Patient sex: M
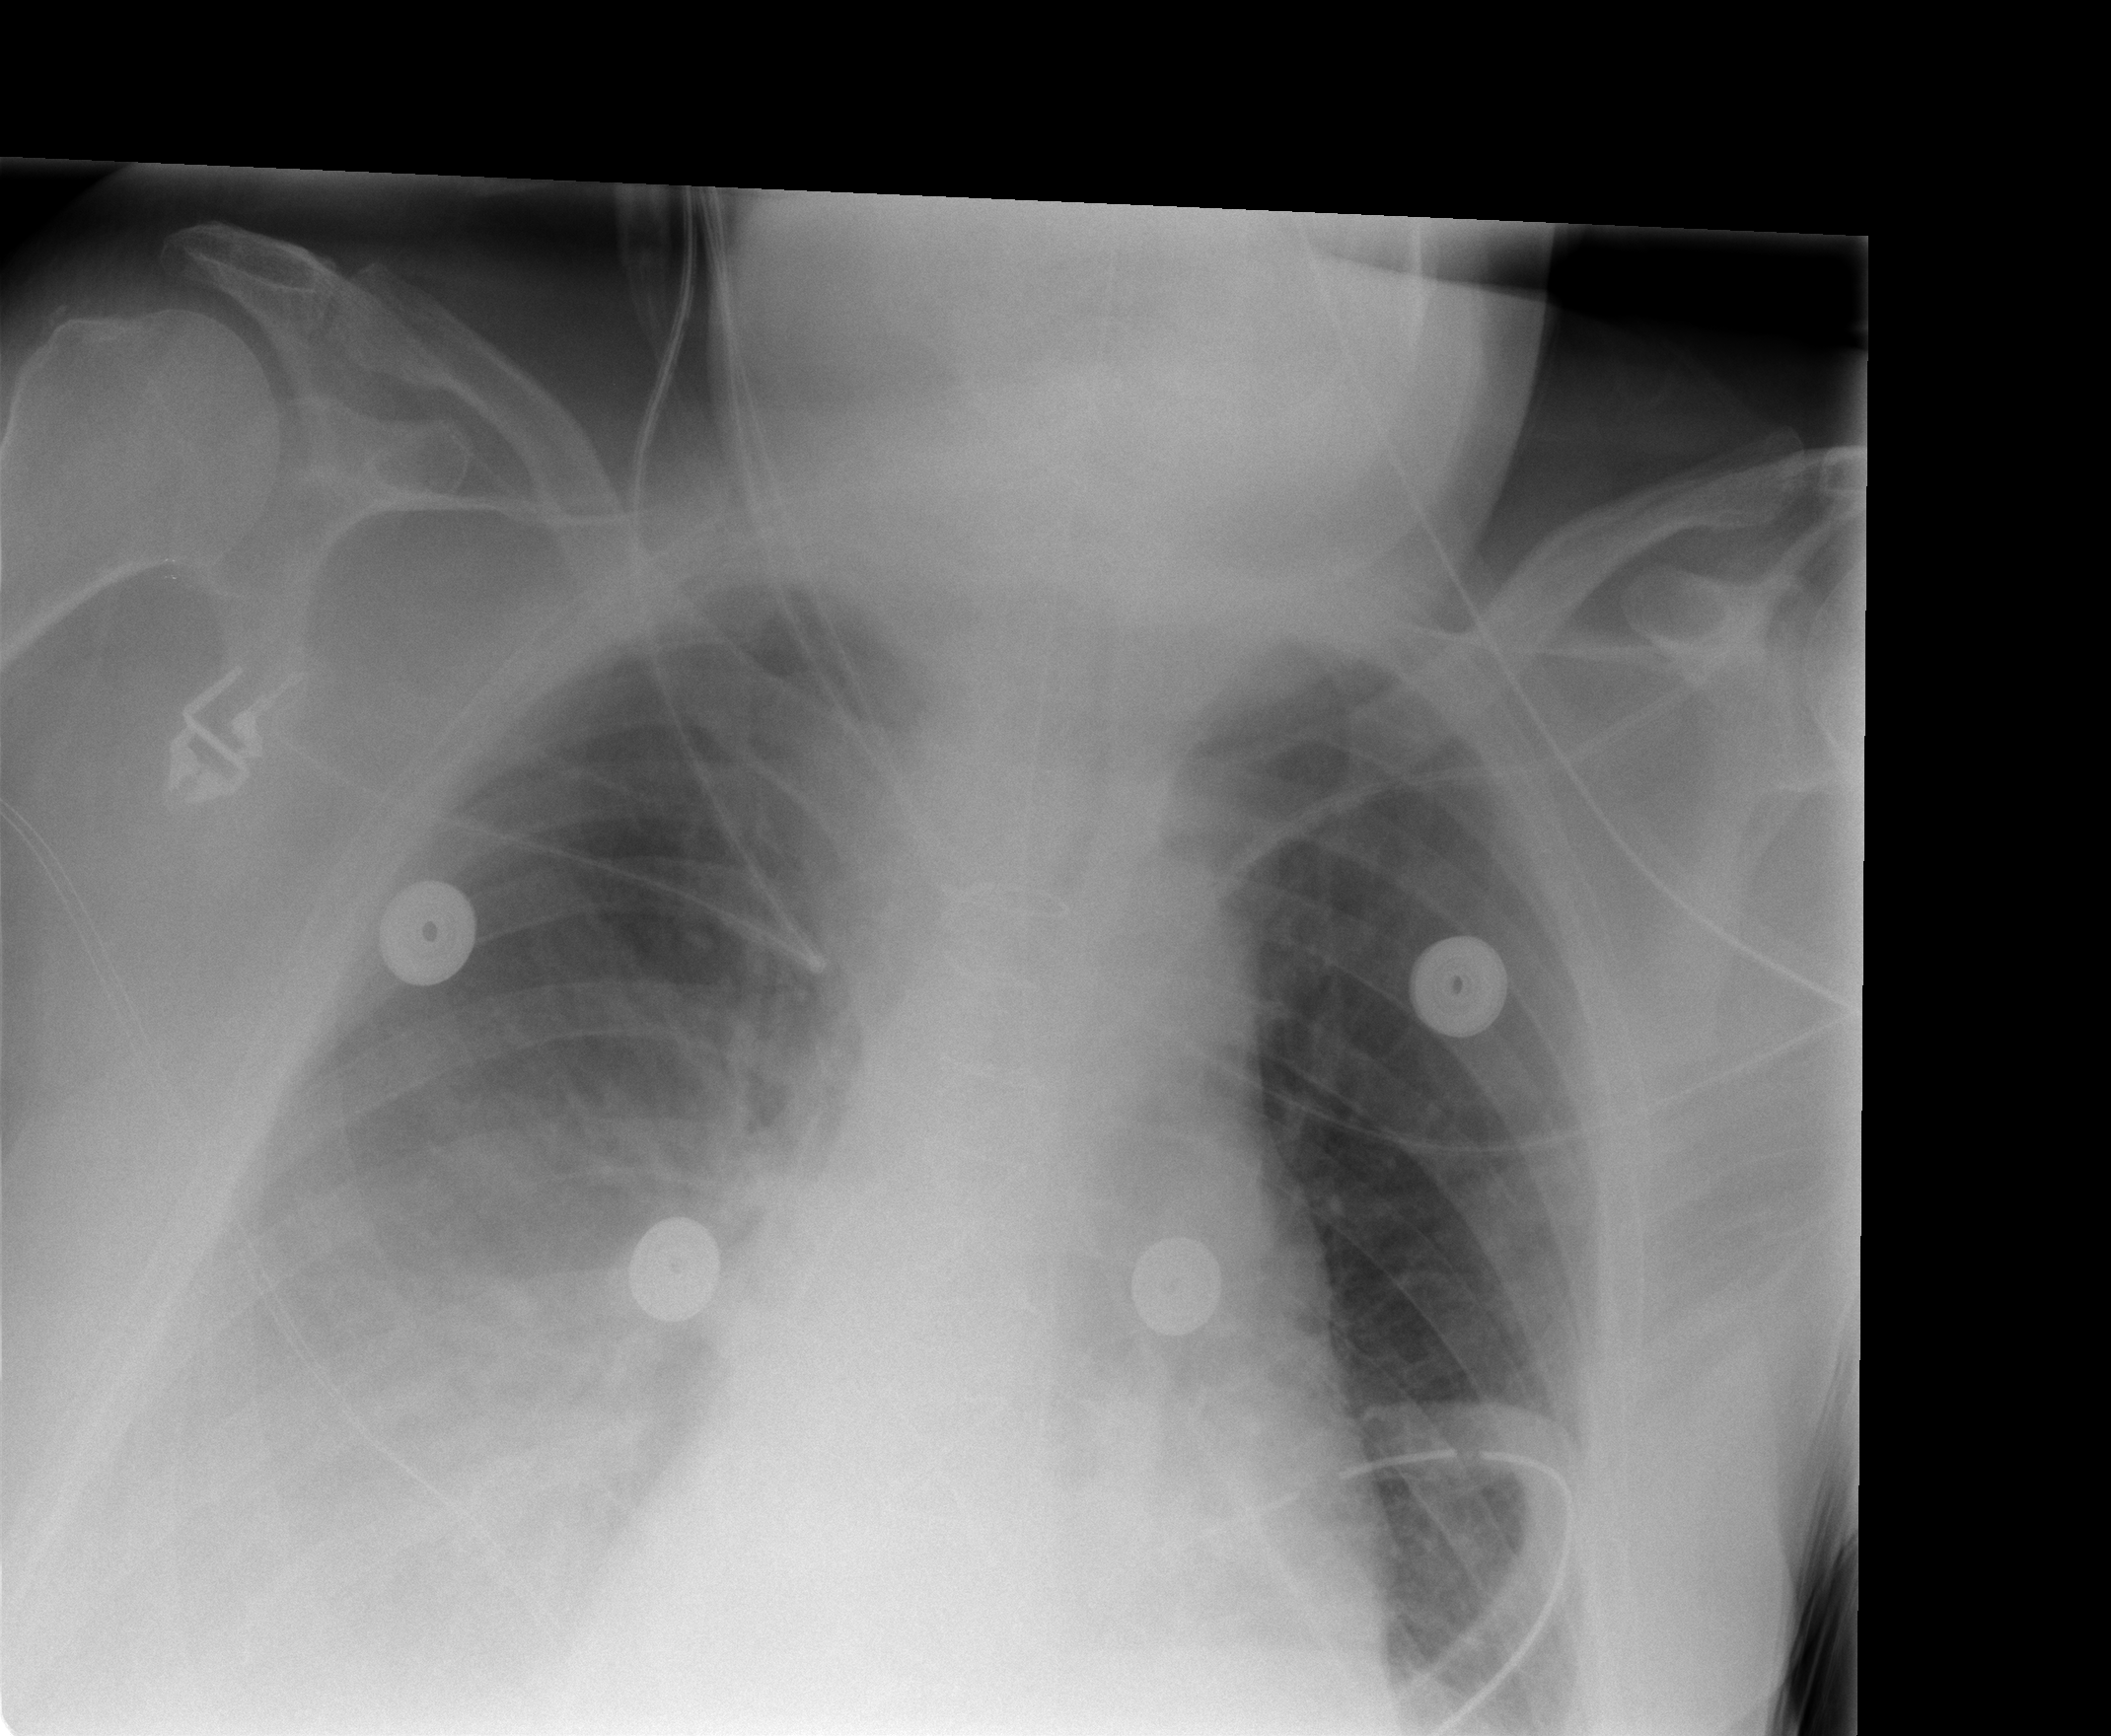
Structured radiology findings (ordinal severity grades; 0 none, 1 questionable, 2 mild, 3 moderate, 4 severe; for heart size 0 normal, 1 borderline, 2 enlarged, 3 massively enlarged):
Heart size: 2
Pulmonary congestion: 1
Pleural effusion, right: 2
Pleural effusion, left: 0
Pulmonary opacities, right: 0
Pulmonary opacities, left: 0
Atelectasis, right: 2
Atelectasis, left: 0